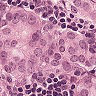
Metastatic tissue present: yes